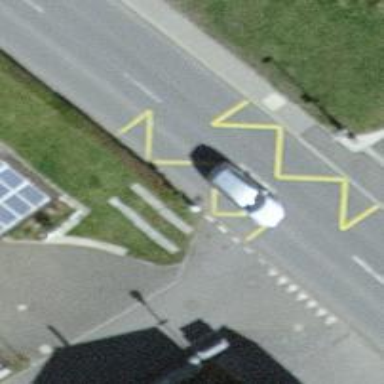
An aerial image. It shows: Public transport stop position.